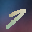
Label: 7